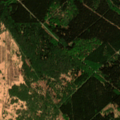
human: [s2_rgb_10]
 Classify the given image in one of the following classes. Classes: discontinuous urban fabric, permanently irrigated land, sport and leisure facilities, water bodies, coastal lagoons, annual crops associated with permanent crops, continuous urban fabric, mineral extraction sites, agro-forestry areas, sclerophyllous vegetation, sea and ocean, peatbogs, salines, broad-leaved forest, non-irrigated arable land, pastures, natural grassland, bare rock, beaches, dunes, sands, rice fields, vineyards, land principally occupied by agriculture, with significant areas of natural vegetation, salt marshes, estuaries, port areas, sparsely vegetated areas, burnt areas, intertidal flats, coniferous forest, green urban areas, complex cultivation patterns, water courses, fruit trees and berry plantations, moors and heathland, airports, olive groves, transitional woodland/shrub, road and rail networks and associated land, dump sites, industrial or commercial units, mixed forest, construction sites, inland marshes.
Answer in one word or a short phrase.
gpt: broad-leaved forest, coniferous forest, mixed forest, moors and heathland, transitional woodland/shrub